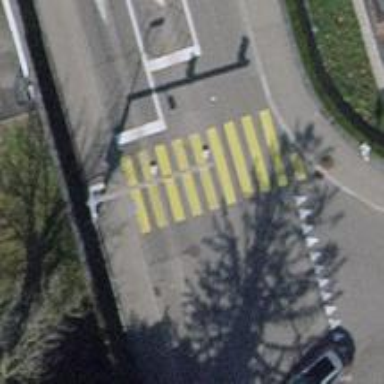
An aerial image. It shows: Road crossing with traffic signals.